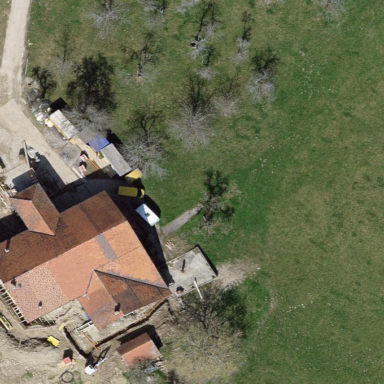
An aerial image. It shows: Farmyard area.